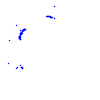
Particle: proton